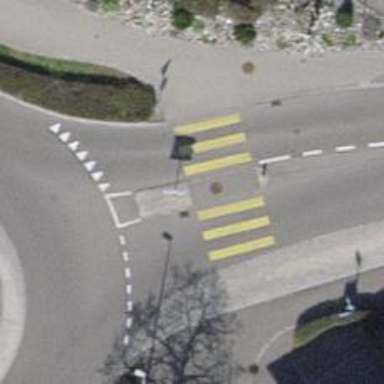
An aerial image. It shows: Traffic calming island.